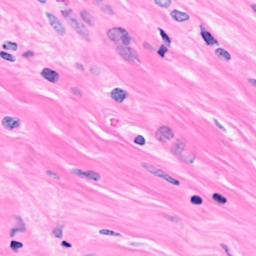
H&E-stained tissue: Breast